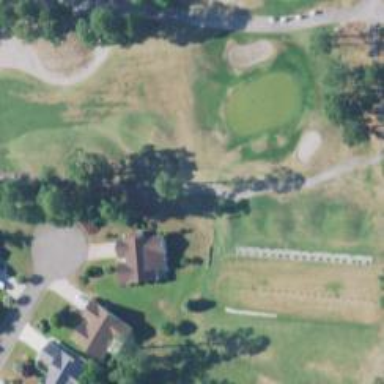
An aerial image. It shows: Path designated for golf carts.